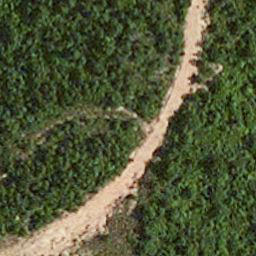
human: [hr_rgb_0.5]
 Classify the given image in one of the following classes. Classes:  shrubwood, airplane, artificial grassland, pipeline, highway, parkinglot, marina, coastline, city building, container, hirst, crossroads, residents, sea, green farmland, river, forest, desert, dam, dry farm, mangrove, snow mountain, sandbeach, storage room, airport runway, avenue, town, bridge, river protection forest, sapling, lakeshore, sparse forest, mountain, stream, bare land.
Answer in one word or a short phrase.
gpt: avenue